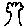
Label: tree